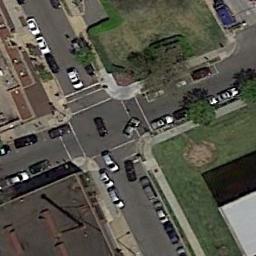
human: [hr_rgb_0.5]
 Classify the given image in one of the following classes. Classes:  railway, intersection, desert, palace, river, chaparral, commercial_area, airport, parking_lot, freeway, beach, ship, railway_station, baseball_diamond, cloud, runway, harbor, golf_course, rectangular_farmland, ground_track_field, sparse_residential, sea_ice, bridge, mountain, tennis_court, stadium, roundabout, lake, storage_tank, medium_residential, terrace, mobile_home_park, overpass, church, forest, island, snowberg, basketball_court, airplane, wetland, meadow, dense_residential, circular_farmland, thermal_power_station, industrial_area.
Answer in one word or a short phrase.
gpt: intersection